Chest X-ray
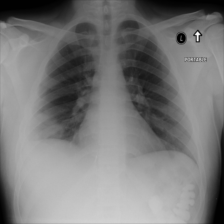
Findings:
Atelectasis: negative
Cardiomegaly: negative
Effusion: negative
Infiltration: negative
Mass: negative
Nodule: negative
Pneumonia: negative
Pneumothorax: negative
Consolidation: negative
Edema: negative
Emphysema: negative
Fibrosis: negative
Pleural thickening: negative
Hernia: negative